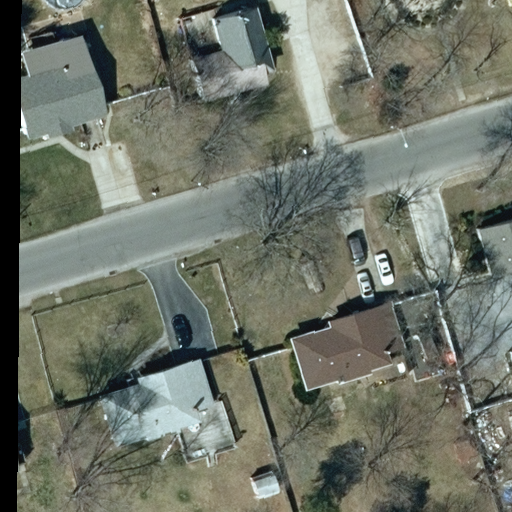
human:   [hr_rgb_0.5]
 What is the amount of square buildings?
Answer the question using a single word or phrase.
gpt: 0

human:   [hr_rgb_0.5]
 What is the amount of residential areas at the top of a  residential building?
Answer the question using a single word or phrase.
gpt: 1

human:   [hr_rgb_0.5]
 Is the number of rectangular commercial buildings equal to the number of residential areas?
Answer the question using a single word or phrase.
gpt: no

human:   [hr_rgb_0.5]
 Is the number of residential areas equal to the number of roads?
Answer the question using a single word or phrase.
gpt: yes

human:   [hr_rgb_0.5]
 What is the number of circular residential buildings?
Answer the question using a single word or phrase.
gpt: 0

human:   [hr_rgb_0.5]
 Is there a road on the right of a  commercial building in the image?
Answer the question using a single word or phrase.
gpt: no

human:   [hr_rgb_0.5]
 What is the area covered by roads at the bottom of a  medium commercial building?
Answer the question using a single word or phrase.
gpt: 0m2

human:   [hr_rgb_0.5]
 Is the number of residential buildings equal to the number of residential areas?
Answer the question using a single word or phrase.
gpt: no

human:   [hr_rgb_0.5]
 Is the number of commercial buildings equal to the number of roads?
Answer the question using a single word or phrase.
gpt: no

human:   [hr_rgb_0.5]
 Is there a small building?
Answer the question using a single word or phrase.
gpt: yes

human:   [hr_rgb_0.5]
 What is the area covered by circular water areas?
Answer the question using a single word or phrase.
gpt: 0m2

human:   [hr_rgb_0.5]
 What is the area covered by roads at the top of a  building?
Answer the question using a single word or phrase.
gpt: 0m2

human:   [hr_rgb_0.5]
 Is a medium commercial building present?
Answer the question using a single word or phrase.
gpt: no

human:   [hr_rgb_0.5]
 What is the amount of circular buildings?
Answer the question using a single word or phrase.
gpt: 0

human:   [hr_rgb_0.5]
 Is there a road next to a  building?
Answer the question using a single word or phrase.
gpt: yes

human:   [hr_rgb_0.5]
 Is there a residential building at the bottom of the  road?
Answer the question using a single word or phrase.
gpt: yes

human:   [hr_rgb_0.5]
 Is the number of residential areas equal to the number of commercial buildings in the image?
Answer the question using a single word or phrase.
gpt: no

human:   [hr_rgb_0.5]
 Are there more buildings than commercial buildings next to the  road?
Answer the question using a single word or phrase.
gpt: yes

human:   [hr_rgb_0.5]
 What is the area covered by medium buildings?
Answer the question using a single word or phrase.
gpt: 1588m2

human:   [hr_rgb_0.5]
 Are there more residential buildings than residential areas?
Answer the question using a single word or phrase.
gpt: yes

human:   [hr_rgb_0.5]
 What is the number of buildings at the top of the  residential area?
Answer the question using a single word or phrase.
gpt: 0

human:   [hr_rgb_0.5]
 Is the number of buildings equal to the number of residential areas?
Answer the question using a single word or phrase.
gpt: no

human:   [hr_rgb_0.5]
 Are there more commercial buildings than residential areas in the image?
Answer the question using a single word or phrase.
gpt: no

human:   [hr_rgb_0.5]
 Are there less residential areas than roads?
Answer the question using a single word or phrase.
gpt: no

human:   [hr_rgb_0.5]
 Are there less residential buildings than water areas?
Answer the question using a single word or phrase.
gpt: no

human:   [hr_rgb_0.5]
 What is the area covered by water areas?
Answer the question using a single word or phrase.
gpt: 0m2

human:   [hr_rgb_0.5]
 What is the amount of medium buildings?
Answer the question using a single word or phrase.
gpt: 6

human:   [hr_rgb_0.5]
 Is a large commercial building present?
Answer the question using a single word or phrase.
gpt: no

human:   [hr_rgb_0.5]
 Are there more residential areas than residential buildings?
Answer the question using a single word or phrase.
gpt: no

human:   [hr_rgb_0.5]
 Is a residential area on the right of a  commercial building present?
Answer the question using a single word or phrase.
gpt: no

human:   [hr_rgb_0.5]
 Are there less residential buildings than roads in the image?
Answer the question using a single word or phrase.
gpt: no

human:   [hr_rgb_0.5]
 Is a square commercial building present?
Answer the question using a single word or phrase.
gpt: no

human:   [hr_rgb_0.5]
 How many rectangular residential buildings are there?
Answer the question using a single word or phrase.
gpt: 1

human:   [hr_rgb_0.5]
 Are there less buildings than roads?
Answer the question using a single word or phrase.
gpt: no

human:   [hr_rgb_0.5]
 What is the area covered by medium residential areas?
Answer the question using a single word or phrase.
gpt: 0m2

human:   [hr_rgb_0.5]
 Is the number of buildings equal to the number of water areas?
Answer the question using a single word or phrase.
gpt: no